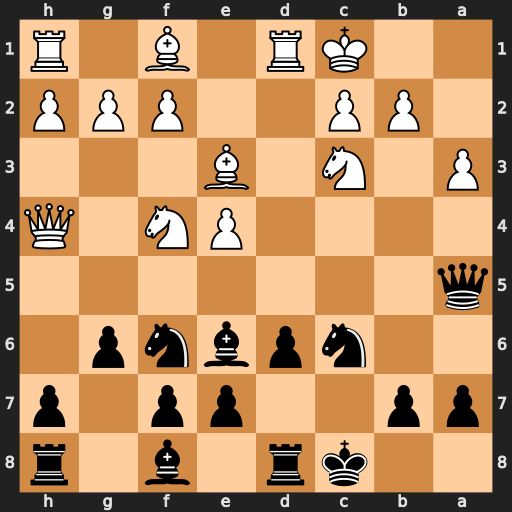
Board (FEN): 2kr1b1r/pp2pp1p/2npbnp1/q7/4PN1Q/P1N1B3/1PP2PPP/2KR1B1R
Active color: b
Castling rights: -
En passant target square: -
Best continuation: g5 Nxe6 gxh4